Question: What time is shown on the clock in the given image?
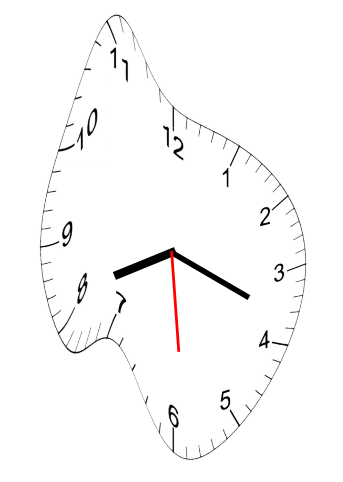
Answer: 08:18:29